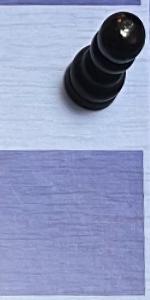
Label: Empty